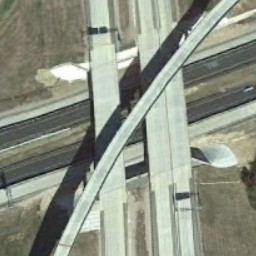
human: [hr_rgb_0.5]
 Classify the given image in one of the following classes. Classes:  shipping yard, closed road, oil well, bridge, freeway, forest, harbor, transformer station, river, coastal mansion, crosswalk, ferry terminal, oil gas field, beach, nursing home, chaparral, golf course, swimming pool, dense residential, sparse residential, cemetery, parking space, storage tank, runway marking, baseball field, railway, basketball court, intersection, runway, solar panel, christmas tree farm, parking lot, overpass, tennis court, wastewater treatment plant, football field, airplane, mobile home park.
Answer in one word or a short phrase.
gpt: overpass